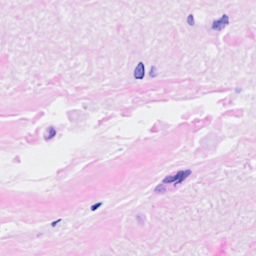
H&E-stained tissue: Breast